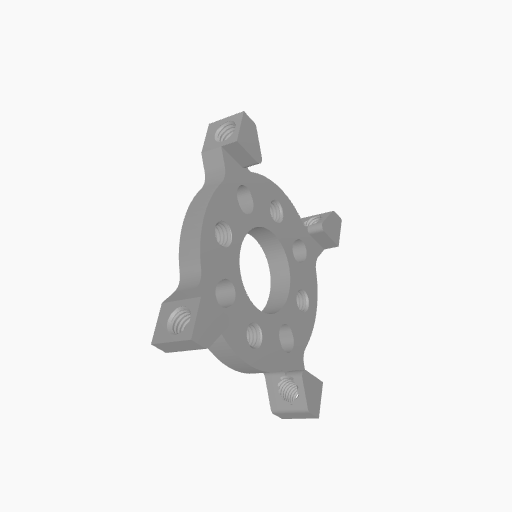
Part: Post2PatternMount32-2